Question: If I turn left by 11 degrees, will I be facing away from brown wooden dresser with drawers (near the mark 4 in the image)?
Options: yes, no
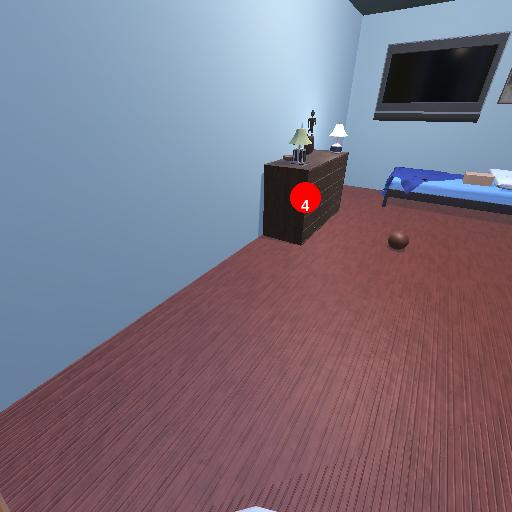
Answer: yes